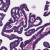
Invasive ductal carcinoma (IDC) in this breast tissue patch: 0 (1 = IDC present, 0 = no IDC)